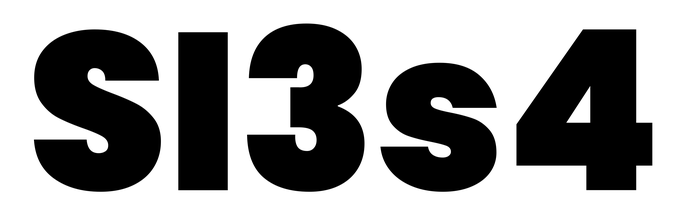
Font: Poppins-Black